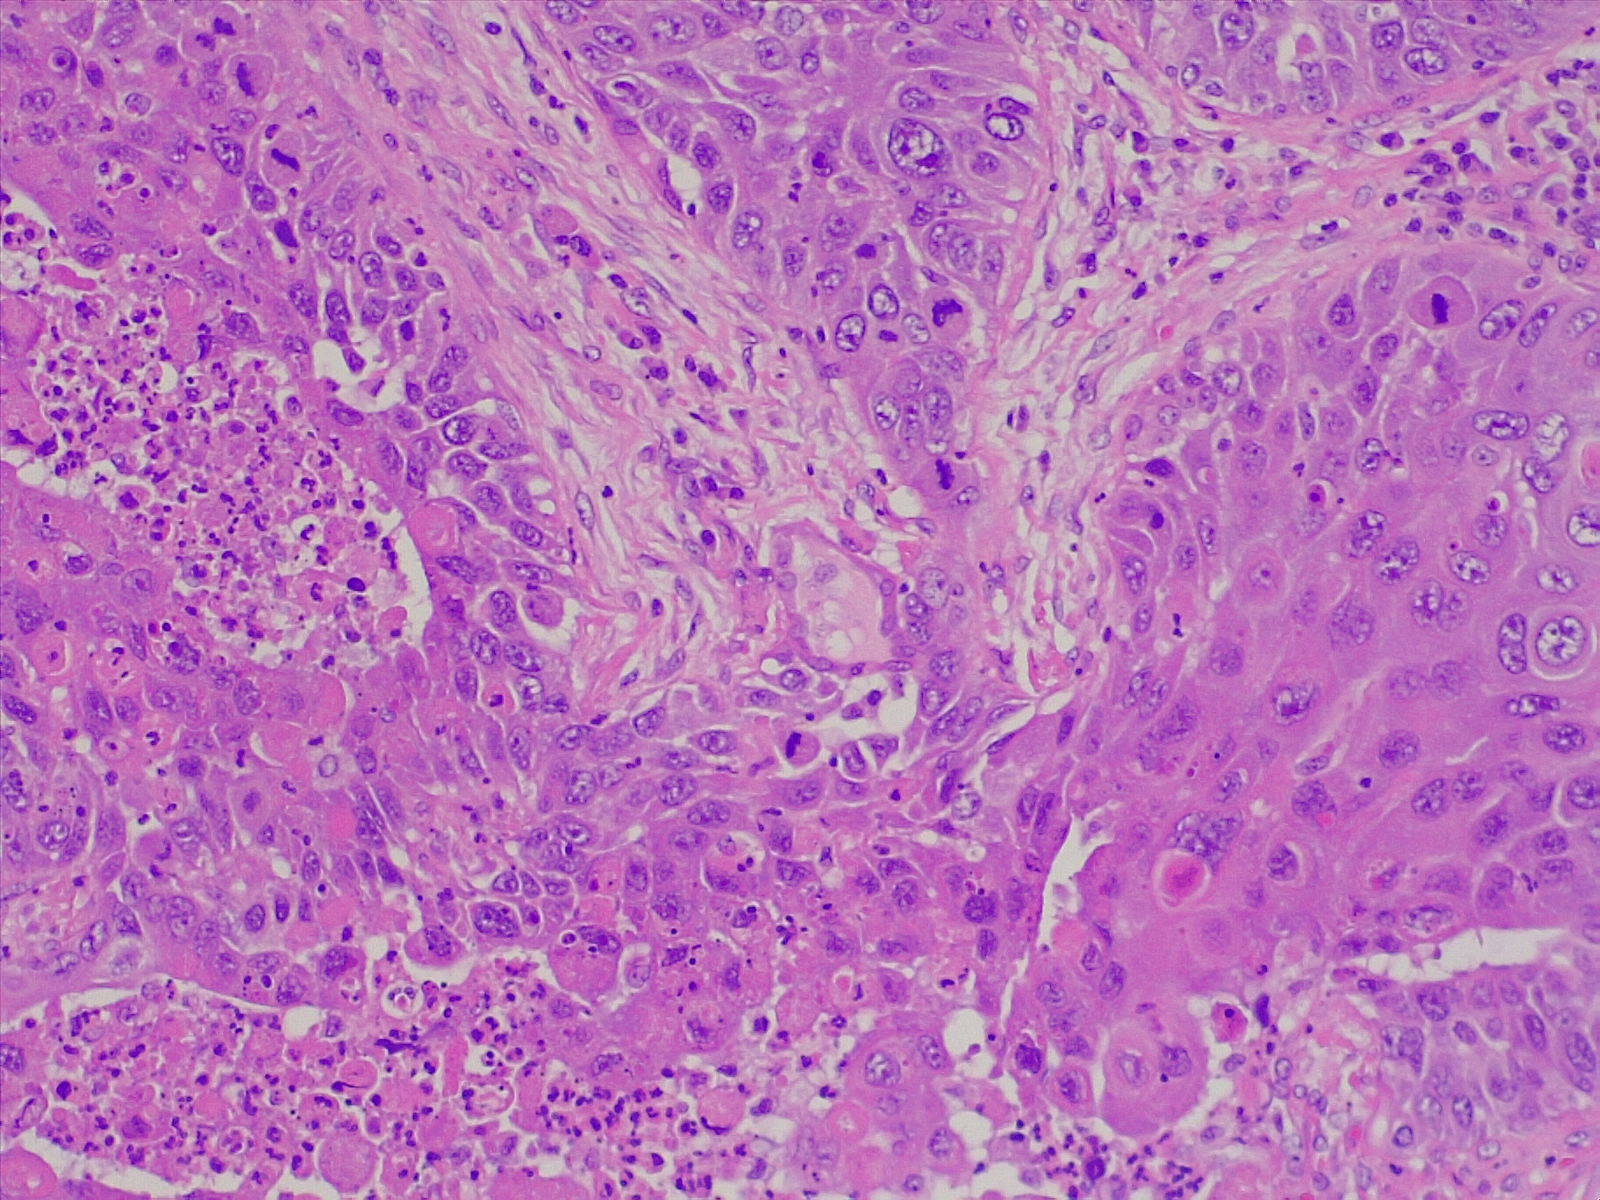
Label: lung squamous cell carcinoma, well differentiated